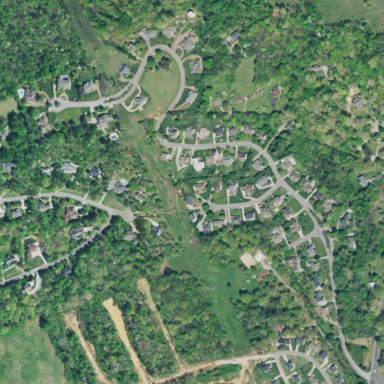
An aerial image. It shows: Residential area consisting of single-family homes.